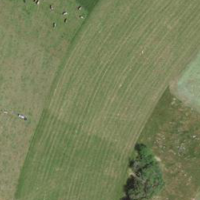
EUNIS habitat code: 52
Species observed at this site:
Campanula rapunculoides